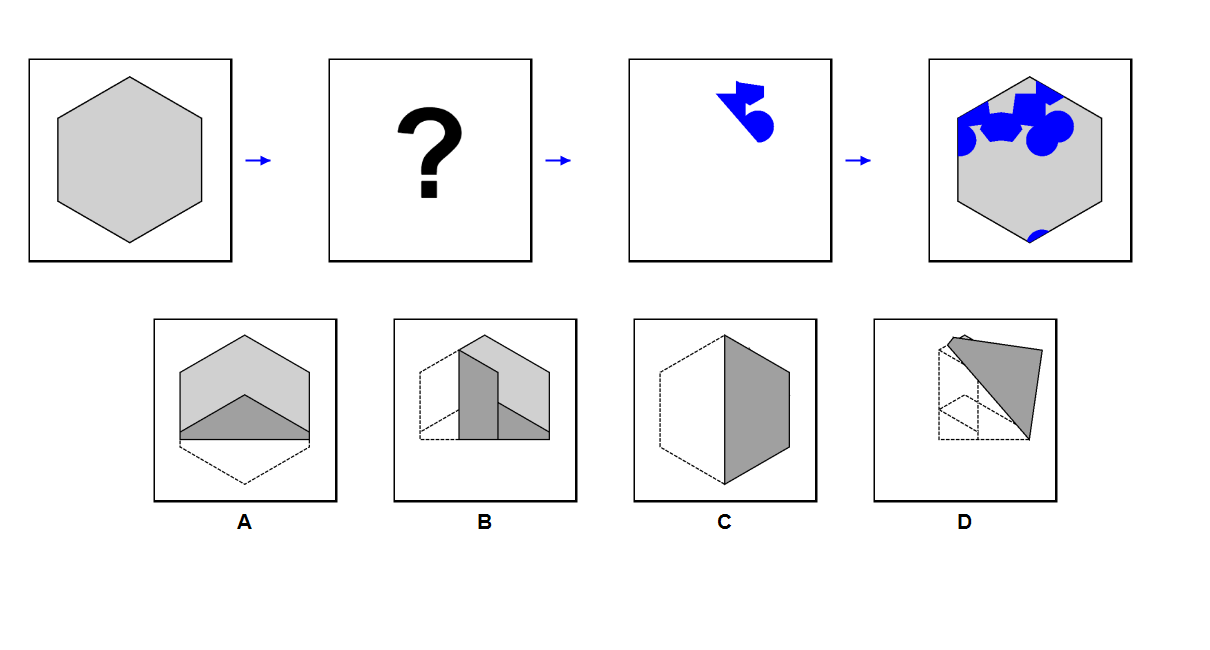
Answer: C